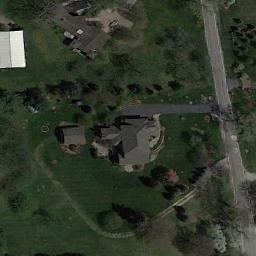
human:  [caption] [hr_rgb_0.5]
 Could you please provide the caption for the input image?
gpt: There are several houses of different sizes and several green trees in the sparse residential area, Surrounded by grassland and a road .

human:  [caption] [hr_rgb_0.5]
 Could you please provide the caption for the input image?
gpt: The sparse residential is on the grass next to some trees and a road .

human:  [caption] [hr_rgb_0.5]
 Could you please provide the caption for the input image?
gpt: There is a house with a black roof on the lawn .

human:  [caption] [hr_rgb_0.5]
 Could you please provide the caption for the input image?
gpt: There are lots of trees beside the sparse residential .

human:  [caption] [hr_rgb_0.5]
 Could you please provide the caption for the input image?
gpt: A sparse residential area with several buildings on the green meadow .